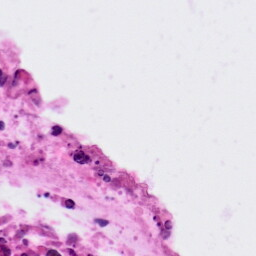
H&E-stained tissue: Colon